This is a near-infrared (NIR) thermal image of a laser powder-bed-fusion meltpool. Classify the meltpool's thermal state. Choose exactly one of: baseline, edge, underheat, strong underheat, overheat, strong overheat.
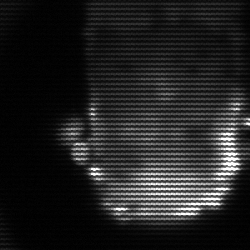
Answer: baseline